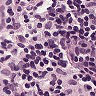
Metastatic tissue present: no